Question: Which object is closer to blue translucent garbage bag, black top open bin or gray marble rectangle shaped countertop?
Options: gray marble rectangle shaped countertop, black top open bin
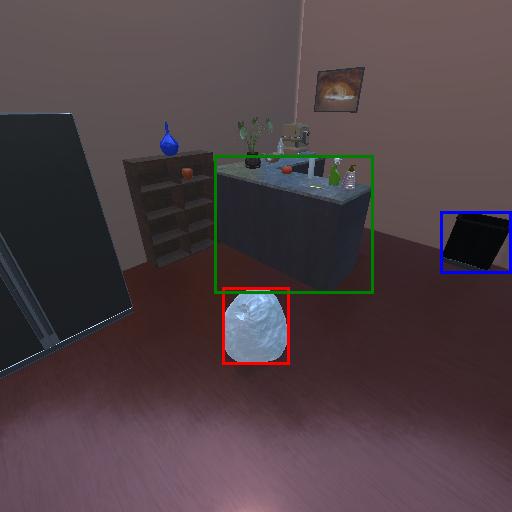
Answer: gray marble rectangle shaped countertop